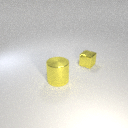
small yellow metal cube behind large yellow metal cylinder